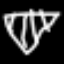
Label: diamond